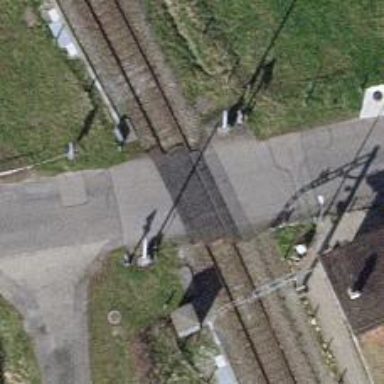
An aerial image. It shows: Level crossing along the railway.